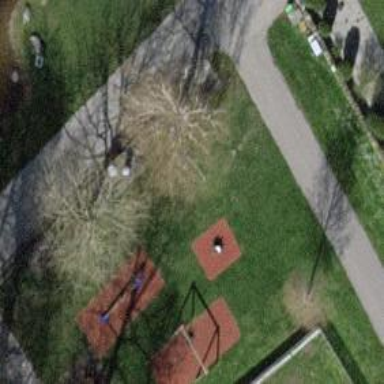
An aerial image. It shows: Springy playground.